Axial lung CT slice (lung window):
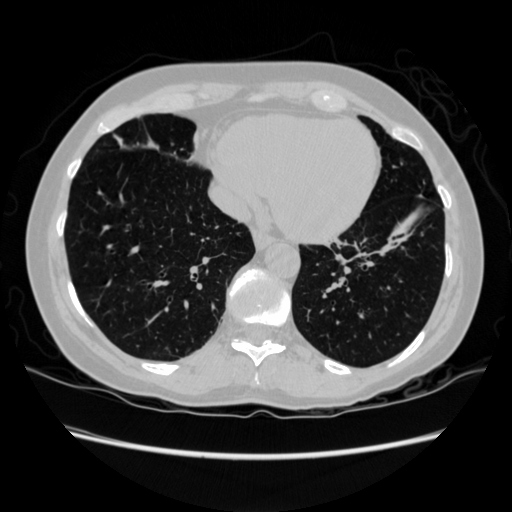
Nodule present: no